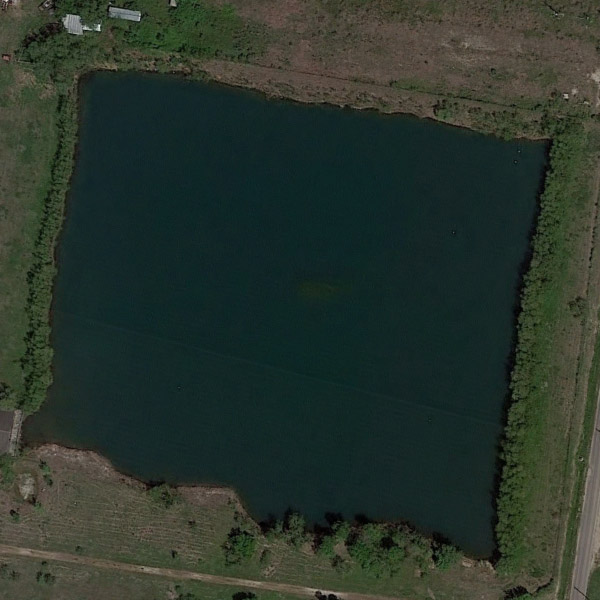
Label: Pond